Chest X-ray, PA view. Patient: 71 years old, sex M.
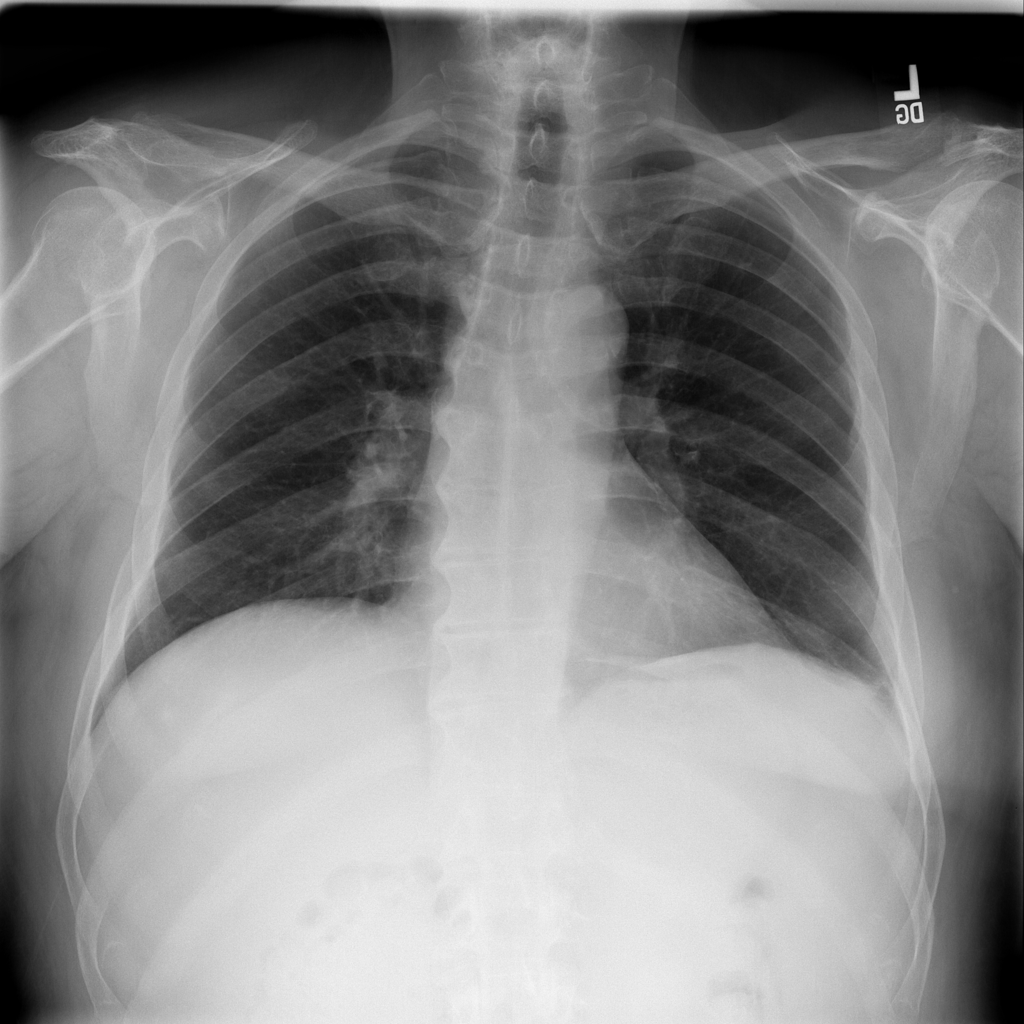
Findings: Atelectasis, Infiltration